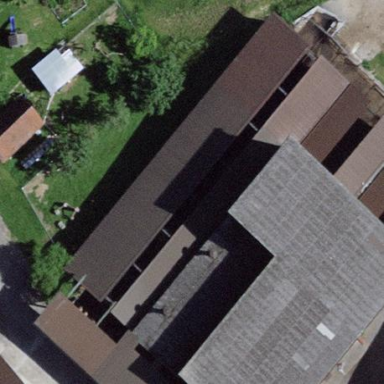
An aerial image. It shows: Barn.